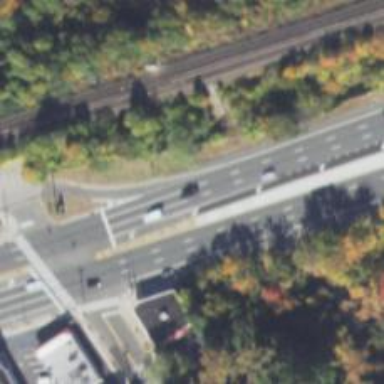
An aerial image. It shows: Trunk highway.